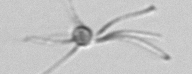
Label: Ophiaster